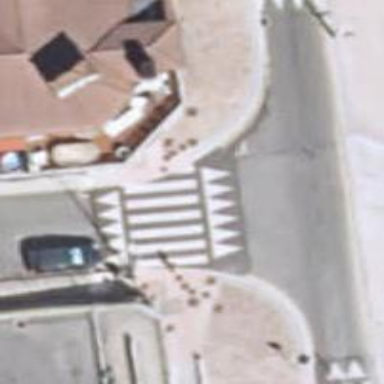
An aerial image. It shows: Zebra crossing on the road.